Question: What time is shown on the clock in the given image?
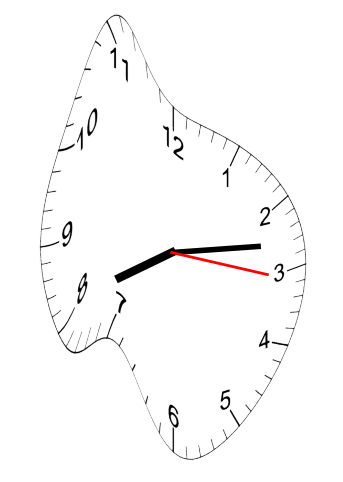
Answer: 08:13:16